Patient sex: M
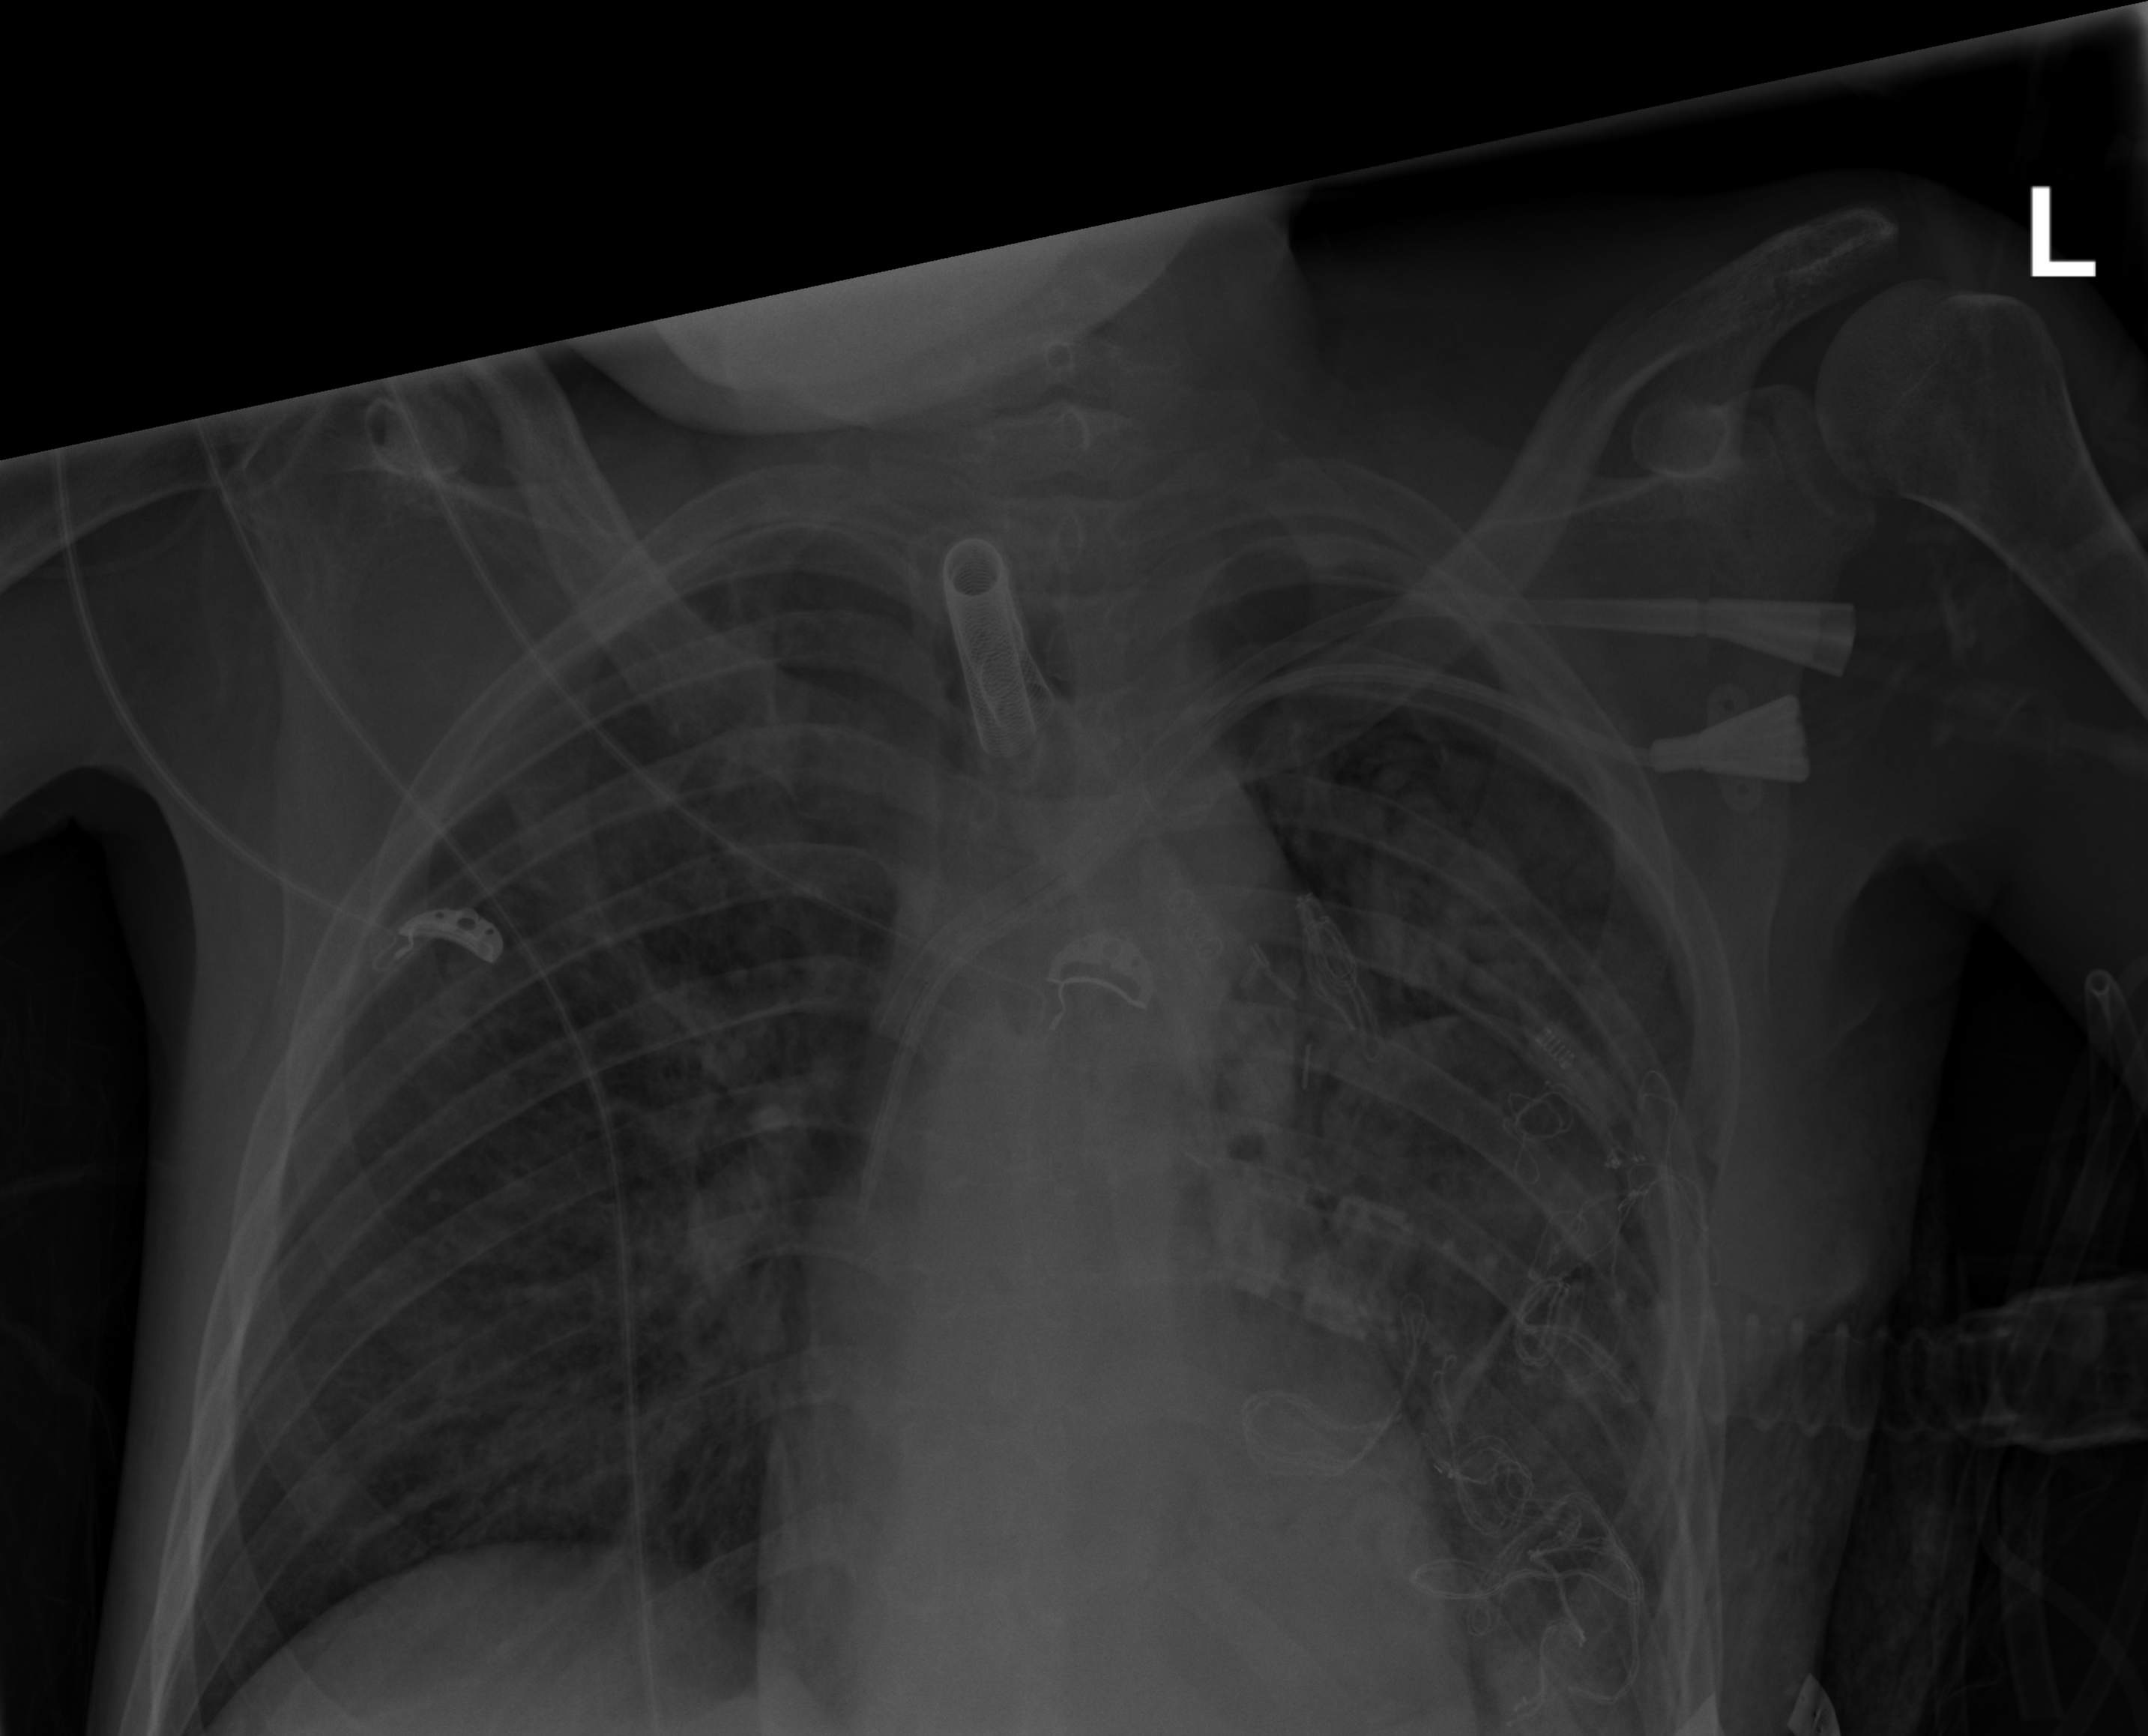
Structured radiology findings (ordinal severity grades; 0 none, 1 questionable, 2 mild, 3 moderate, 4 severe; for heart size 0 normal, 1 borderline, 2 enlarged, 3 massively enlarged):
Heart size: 0
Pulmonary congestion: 0
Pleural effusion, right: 0
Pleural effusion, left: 1
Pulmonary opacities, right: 1
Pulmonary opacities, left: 3
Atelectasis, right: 0
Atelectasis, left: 2